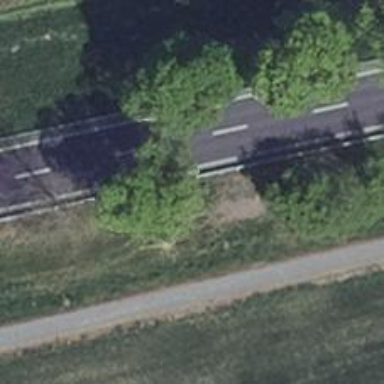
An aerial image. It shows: Deciduous broadleaved tree.